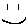
Label: smiley face